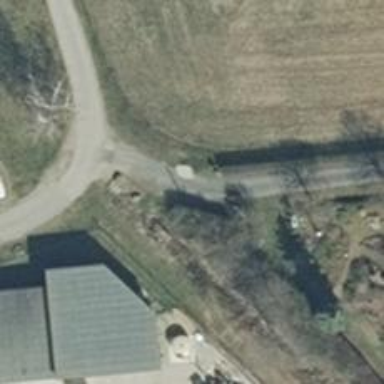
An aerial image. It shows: Sandy driveway used as service road.